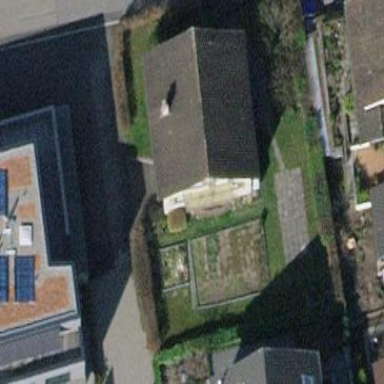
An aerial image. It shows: Detached building.